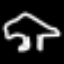
Label: frog